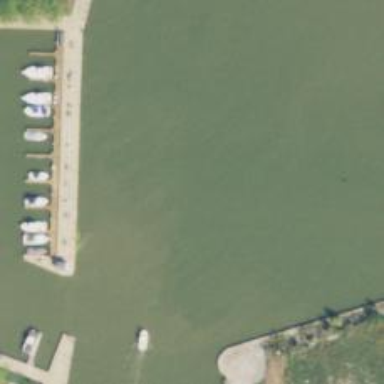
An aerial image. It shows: Dock by the waterway.